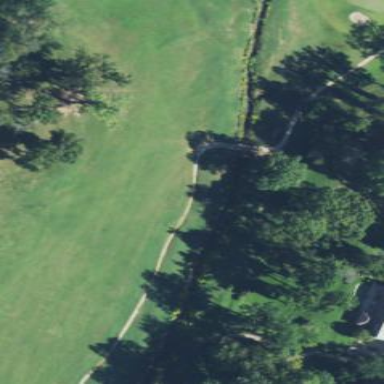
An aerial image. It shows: Golf fairway surrounded by grass.